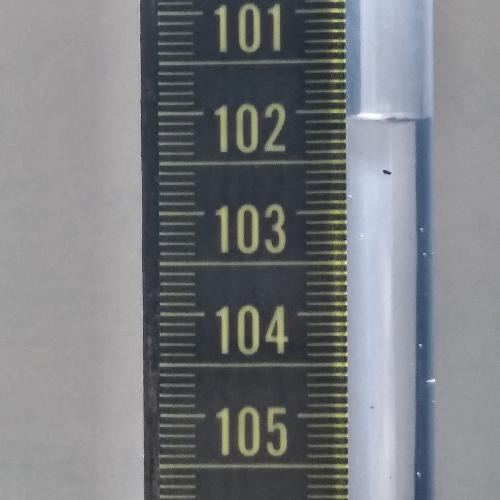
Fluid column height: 102.1 cm